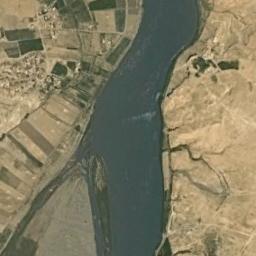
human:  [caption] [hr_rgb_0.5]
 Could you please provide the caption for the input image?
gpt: A curved turquoise river with small islands on one side, Green and tan mixed fields and houses on one side, And yellow desert on one side .

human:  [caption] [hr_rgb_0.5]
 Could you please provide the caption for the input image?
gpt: The dark green river with a channel bar is between the wasteland and the farmland .

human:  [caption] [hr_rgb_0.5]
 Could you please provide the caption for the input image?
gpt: There are many neat places beside the river .

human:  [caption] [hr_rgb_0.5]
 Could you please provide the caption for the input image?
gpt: The river goes through bare land and green farmland .

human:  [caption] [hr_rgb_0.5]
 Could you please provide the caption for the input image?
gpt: There are some farmlands and a yellow desert near the river .